Question: I am attempting to make the image shown here:

Using R code. Is there something better than dot plot for this type of figure? Basically I want to show the means and variability between two groups for 6 variables. Sample data provided below. Thanks a million!
'''
id var1 var2 var3 var4 group
1 12 3 22 60 1
2 8 6 19 55 1
3 25 30 70 26 2
4 26 31 75 31 2
5 22 29 80 29 2
'''
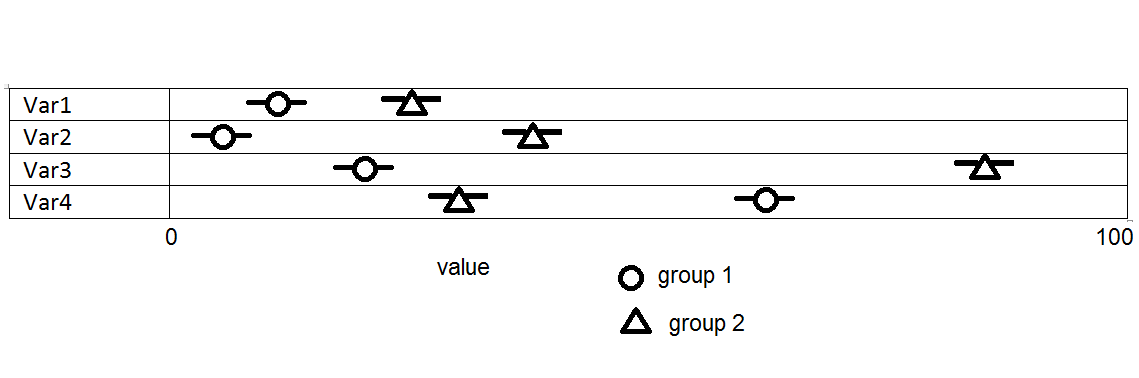
Answer: Here is an example that should get you started
'''
library(tidyverse)
df %>%
gather(variable, v, -id, -group) %>%
group_by(group, variable) %>%
summarise(value = mean(v), value.sd = sd(v)) %>%
ungroup() %>%
mutate(
variable = as.factor(variable),
group = as.factor(group)) %>%
ggplot(aes(x = value, y = variable, shape = group)) +
geom_point(size = 4) +
geom_segment(aes(x = value - value.sd, xend = value + value.sd, yend = variable))
'''
<URL>
---
## Sample data
'''
df <- read.table(text =
"id var1 var2 var3 var4 group
1 12 3 22 60 1
2 8 6 19 55 1
3 25 30 70 26 2
4 26 31 75 31 2
5 22 29 80 29 2", header = T)
'''